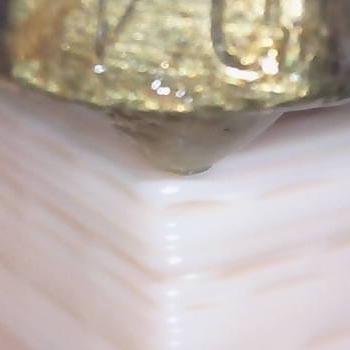
Flow rate: 74%